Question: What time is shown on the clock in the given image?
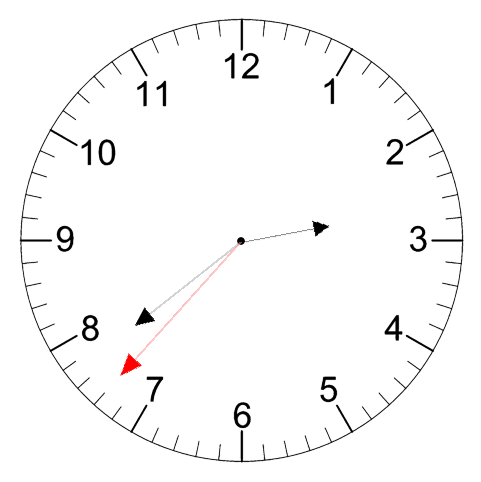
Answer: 02:38:37